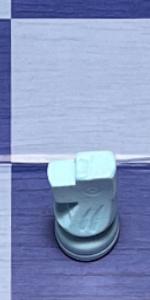
Label: Knight_White